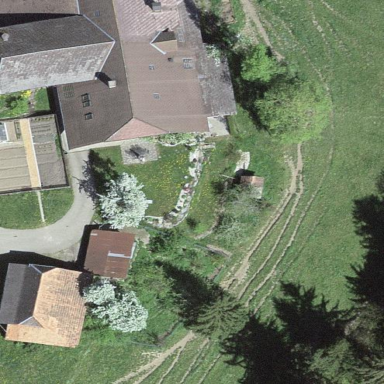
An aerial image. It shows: Farm with farmyard.